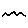
Label: zigzag